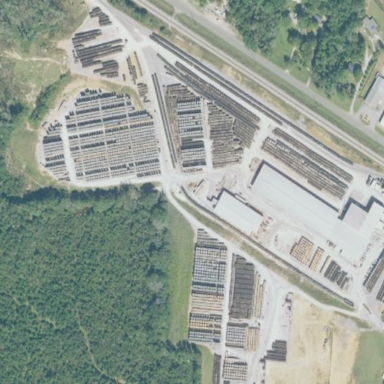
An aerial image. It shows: Industrial area with sawmill that produces railroad ties.